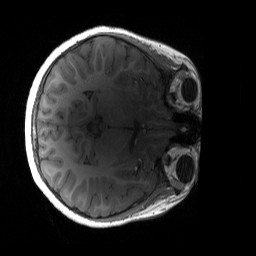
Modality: T1w
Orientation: axial
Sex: female
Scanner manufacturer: siemens
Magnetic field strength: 3 T
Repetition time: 1.9 s
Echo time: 0.00243 s